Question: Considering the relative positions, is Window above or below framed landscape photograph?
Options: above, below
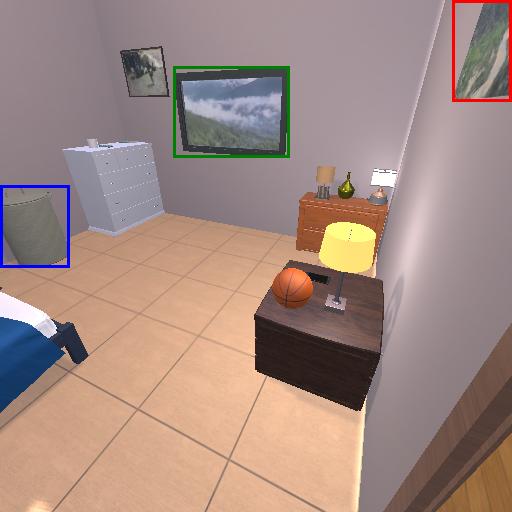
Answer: above